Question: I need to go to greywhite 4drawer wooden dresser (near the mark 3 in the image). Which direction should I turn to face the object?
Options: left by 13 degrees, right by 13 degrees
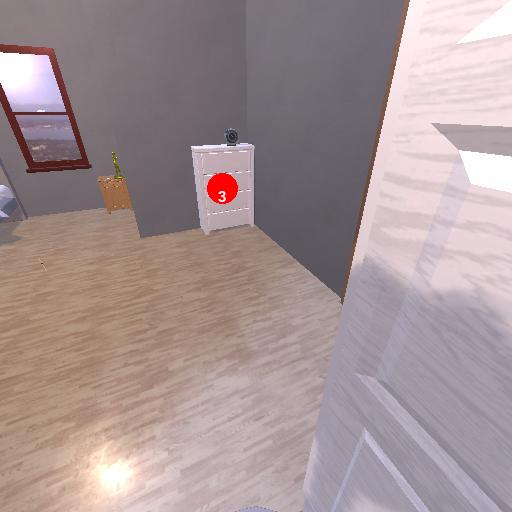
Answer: left by 13 degrees